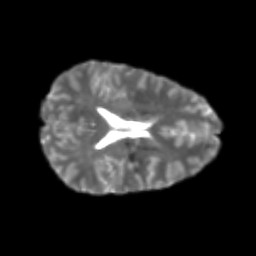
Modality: T2w
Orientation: axial
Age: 25
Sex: female
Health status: healthy
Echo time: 0.074 s